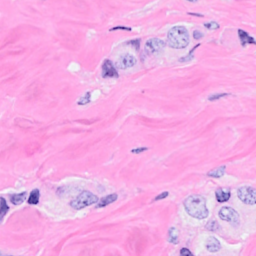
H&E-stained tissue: Breast